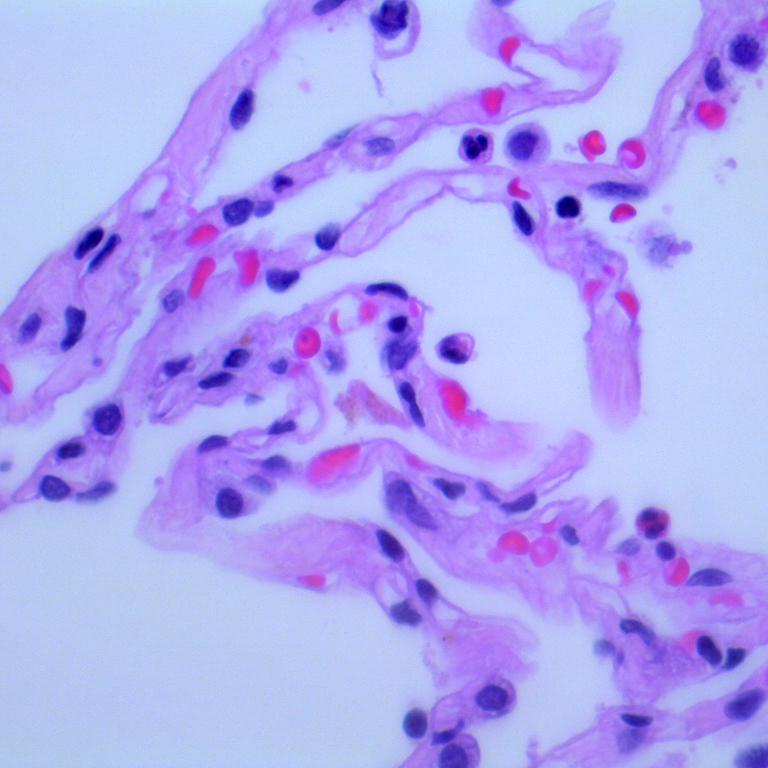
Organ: lung
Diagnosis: benign